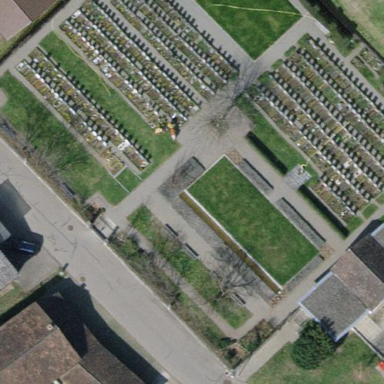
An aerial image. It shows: Cemetery.